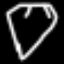
Label: diamond